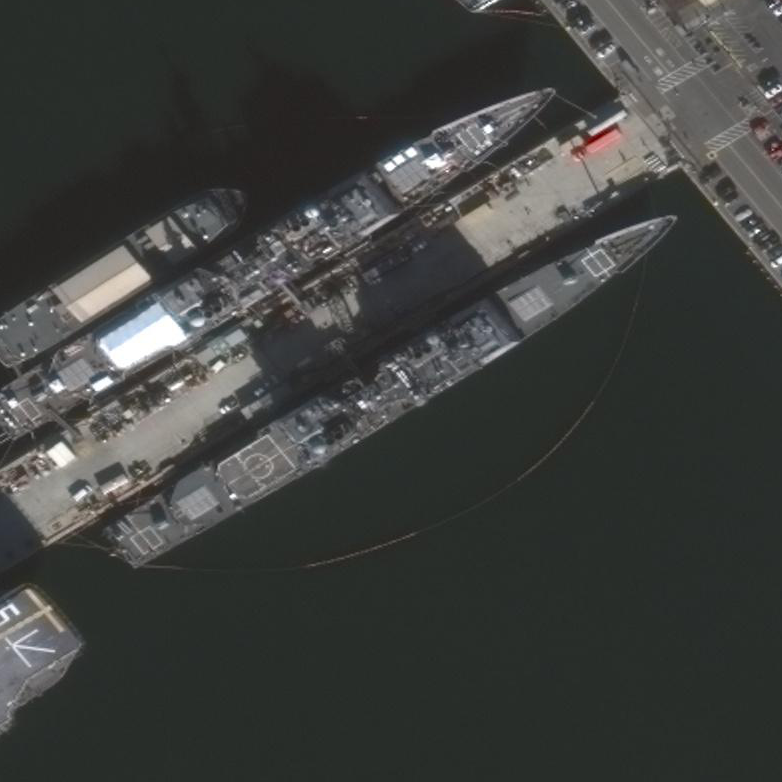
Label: cruiser